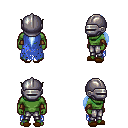
a pixel art fantasy rpg character, male body template, orc, green skin, blue tattered cape, metal pants, white cyan ponytail hairstyle, metal helm, cloth bracers, brown slippers, four views (front, back, left, right), 2x2 character sprite sheet, small pixel art, hard edges, no anti-aliasing